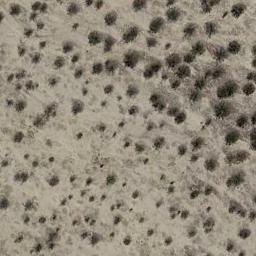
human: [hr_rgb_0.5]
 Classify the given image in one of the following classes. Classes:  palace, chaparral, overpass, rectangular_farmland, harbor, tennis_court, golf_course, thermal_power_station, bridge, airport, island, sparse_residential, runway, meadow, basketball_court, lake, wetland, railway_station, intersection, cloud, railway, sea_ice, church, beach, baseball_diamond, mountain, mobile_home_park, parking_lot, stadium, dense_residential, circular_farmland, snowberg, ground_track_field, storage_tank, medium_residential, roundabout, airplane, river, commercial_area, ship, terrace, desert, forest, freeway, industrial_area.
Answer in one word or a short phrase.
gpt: chaparral